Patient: sex M, age 78
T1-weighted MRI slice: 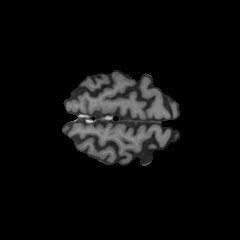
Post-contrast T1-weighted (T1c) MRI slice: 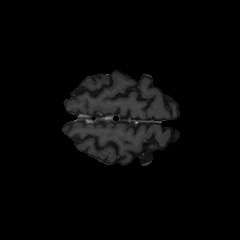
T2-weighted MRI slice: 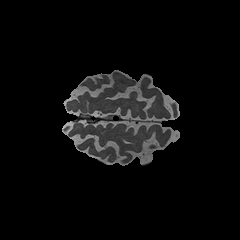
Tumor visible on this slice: no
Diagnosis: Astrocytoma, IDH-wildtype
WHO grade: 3